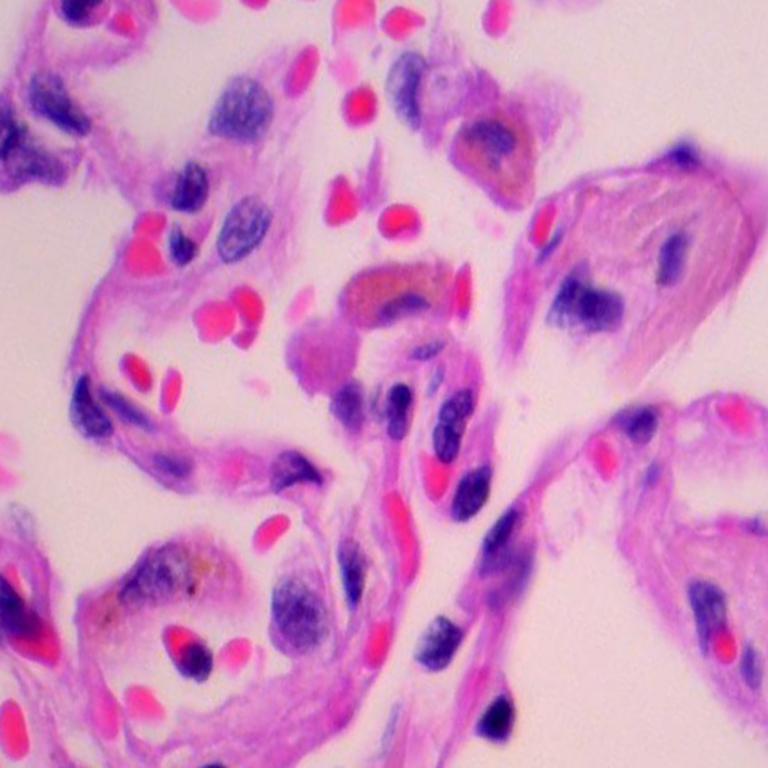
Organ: lung
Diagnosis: benign